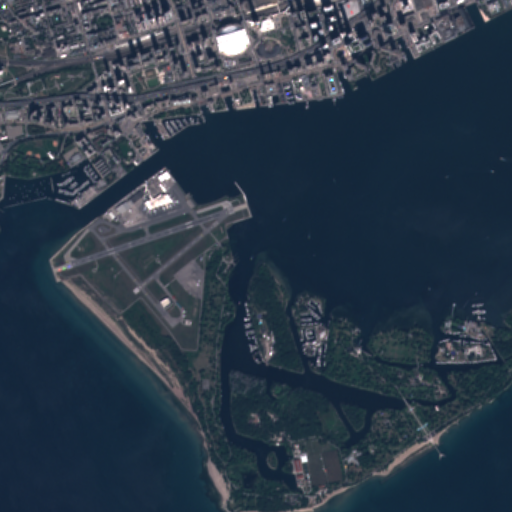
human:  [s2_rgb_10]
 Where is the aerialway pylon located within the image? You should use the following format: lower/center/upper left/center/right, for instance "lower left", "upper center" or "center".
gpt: The aerialway pylon is located in the lower right of the image.
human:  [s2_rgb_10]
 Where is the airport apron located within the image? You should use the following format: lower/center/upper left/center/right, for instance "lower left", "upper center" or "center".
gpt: The airport apron is located in the center left of the image.
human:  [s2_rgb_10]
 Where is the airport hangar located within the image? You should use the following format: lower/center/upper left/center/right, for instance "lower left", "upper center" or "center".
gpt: The airport hangar is located in the center left of the image.
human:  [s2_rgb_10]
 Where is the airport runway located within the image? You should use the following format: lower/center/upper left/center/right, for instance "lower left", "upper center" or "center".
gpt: The airport runway is located in the center left of the image.
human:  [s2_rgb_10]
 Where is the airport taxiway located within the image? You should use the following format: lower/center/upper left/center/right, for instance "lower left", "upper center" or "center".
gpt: The airport taxiway is located in the center left of the image.
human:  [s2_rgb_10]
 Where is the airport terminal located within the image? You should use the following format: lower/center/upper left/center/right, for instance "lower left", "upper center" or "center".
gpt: The airport terminal is located in the center left of the image.
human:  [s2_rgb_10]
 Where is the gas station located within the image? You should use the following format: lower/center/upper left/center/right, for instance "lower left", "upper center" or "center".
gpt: The gas station is located in the upper left of the image.
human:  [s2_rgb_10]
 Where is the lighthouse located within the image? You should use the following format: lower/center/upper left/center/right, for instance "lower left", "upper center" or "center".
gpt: The lighthouse is located in the center left of the image.
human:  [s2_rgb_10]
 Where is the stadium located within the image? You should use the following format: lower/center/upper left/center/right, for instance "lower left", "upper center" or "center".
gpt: The stadium is located in the upper right of the image.
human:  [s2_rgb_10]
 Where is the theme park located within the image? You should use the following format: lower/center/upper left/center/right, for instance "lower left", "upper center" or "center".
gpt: The theme park is located in the lower right of the image.
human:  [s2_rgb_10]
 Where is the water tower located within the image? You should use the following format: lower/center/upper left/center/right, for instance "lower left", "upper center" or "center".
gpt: The water tower is located in the upper center of the image.
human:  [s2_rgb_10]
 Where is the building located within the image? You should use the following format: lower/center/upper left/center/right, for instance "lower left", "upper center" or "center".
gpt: The building is located in the upper of the image.
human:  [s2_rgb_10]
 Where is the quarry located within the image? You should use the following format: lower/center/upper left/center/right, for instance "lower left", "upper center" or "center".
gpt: There is no quarry in the image.